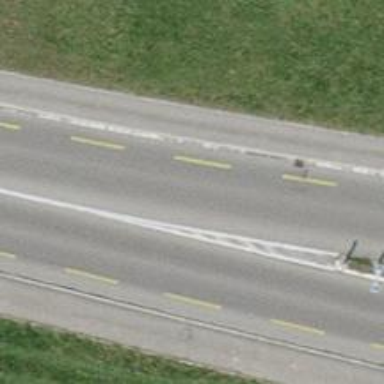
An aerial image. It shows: Primary highway with separate soft lane for cyclists. The asphalt surface is accompanied by sidewalk.